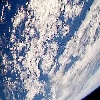
Label: cloud